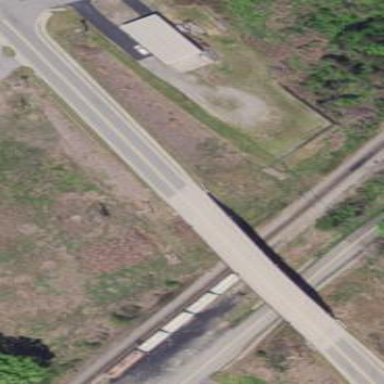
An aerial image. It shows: Man-made bridge.